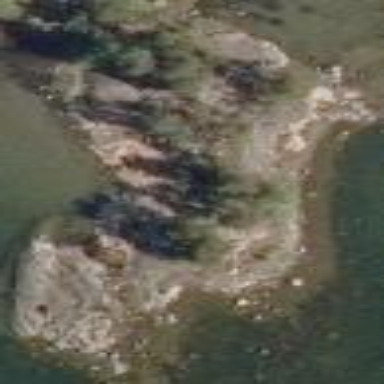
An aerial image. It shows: Landscape of bare rock.